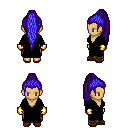
a pixel art fantasy rpg character, female body template, human, tanned skin, black robe, robe skirt, blue extra-long topknot hairstyle, gold gloves, brown slippers, four views (front, back, left, right), 2x2 character sprite sheet, small pixel art, hard edges, no anti-aliasing